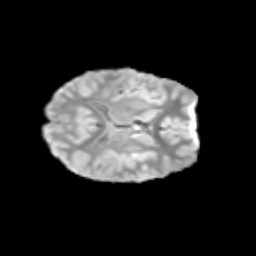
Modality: T2w
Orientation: axial
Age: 12
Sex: male
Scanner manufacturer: siemens
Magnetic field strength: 3 T
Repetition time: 3.8 s
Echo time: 0.07 s